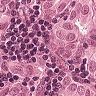
Metastatic tissue present: yes